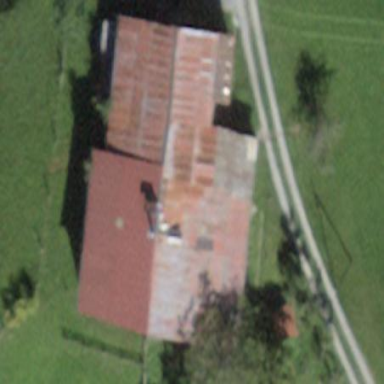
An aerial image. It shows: Barn.